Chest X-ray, AP view. Patient: 64 years old, sex M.
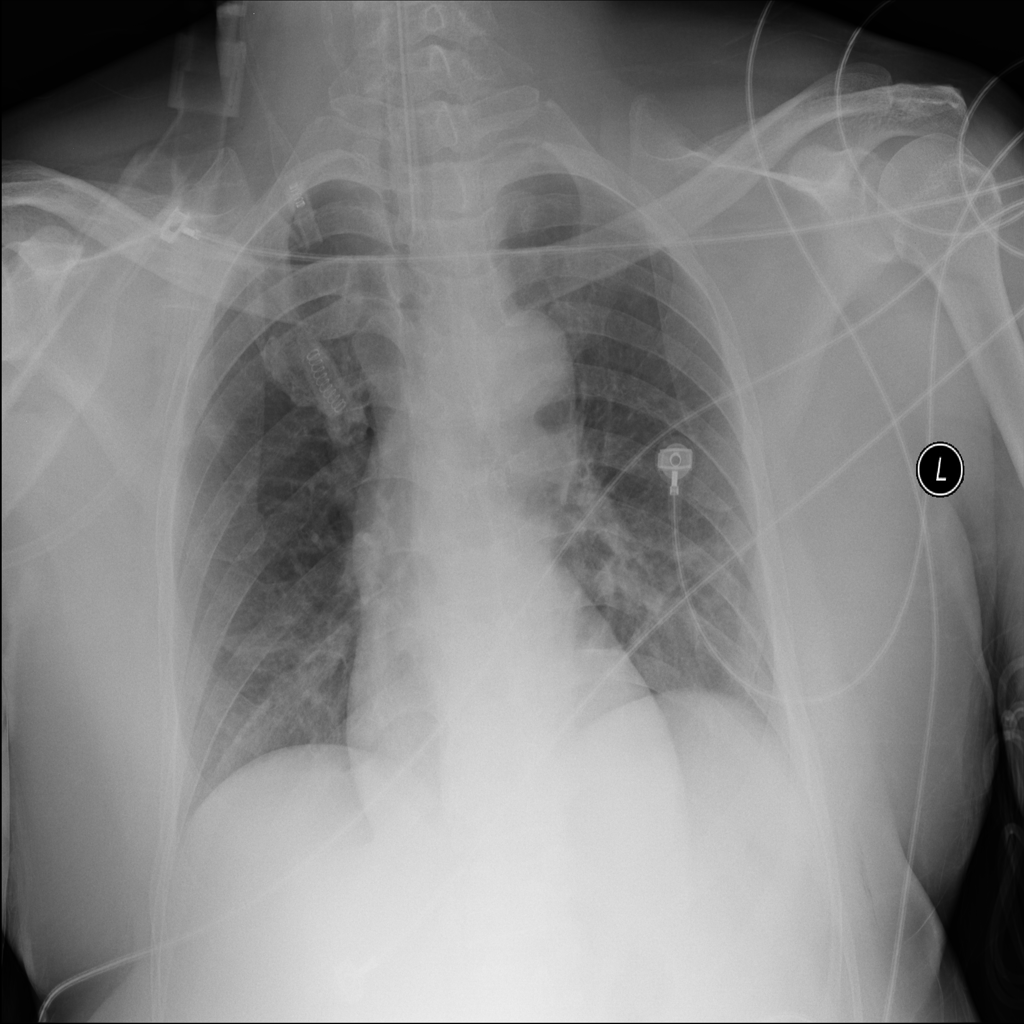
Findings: Emphysema